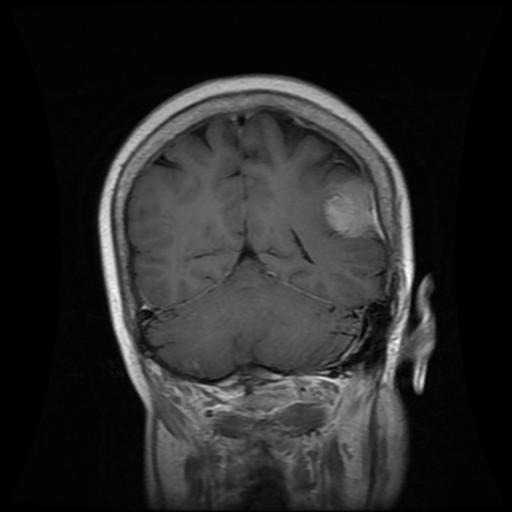
Label: meningioma